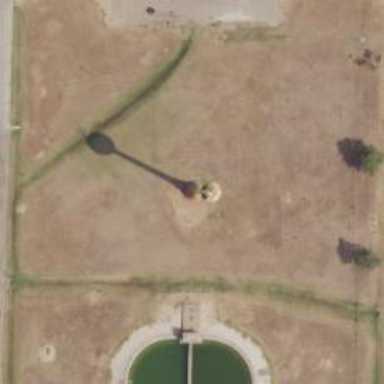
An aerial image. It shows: Water tower that is man-made.